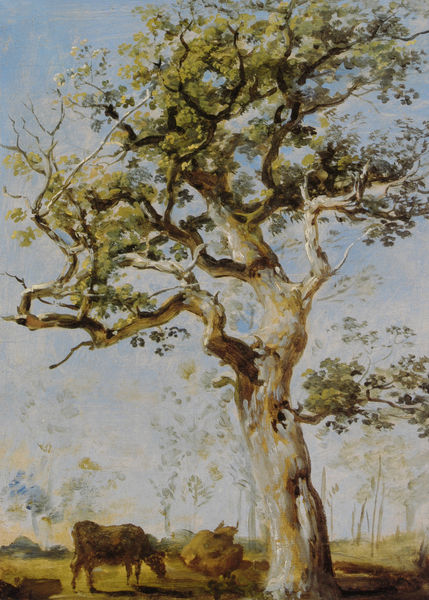
Titel: Absterbende Eiche im Sonnenlicht
Künstler: Johann Georg von Dillis
Institution: (Privatbesitz)
Schlagwörter: baum, blau, blätter, dunkel, gemälde, himmel, laub, schatten, weiß, wolken, aquarell, bäume, grün, impressionismus, landschaft, ocker, äste, abend, braun, grau, hell, hintergrund, licht, schwarz, skizze, zeichnung, blüten, gras, tier, tiere, wiese, beige, hochformat, alt, stein, öl, ast, birke, erde, feld, ferne, horizont, hügel, kühe, morgen, natur, stamm, vieh, weide, zweige, sonne, boden, land, blatt, kontrast, wald, helldunkel, hellblau, schiff, sommer, ruhe, warm, berge, fels, hitze, aue, tag, grasen, herde, kuh, landschaftsmalerei, rind, idylle, romantik, stämme, detail, frühling, bauer, rinder, helligkeit, weiden, haufen, idyll, idyllisch, moos, lichtung, heiter, laubbaum, entspannung, himme, astloch, romantisch, rinde, eiche, knorrig, naturalistisch, mittelpunkt, baumrinde, jahreszeit, ochse, stier, äsen, weise, wiederkäuen, gouache, forst, aquarel, kraftvoll, hellichkeit, mächtig, astwerk, angedeutet, bauernland, den himmel berühren, lebendi, lichtgrün, vertocknete äste, voreifel, ääste